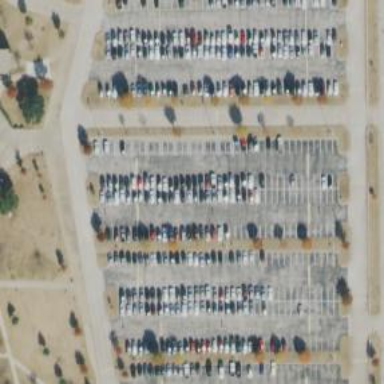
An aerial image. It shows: Parking space.